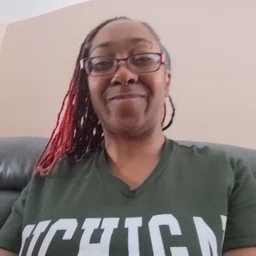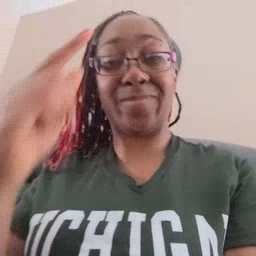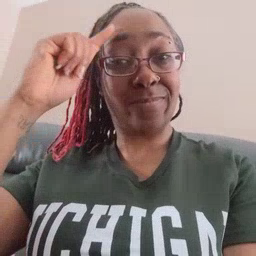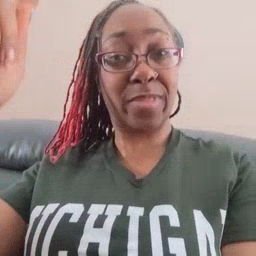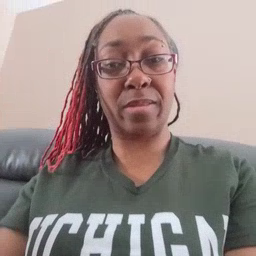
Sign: penny